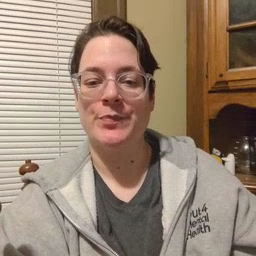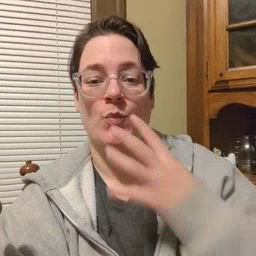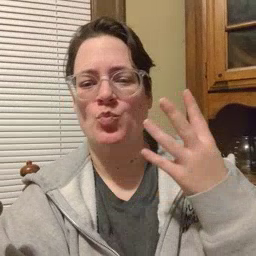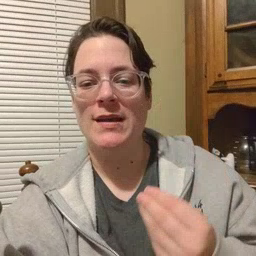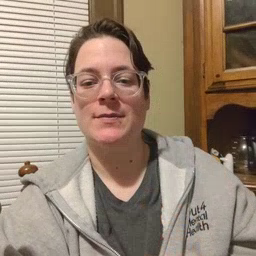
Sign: wet